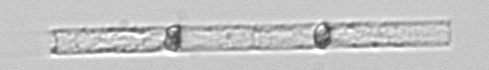
Label: Dactyliosolen_blavyanus